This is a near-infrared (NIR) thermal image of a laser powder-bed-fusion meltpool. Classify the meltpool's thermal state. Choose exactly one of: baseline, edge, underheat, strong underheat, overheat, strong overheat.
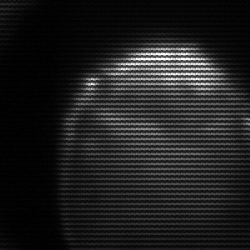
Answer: edge